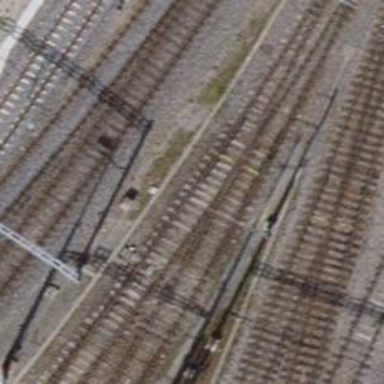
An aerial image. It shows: Siding railway track with electrified contact line.